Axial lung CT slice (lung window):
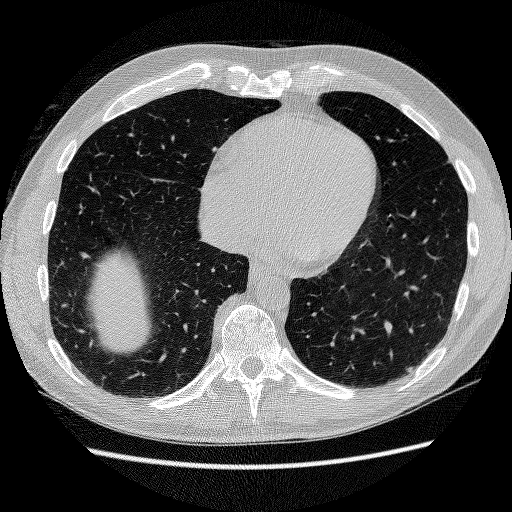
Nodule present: no